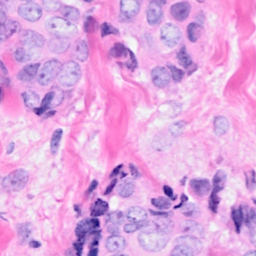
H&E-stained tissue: Breast